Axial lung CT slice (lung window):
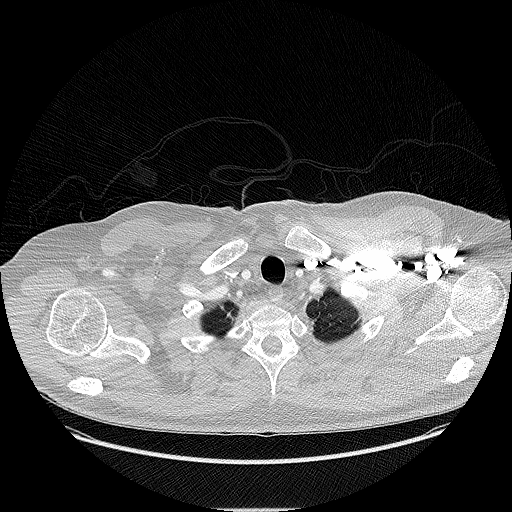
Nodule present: no